Interaction volume radius: 10 \u00c5
Interaction volume height: 40 \u00c5
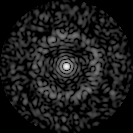
Disorder parameter: 0.8356